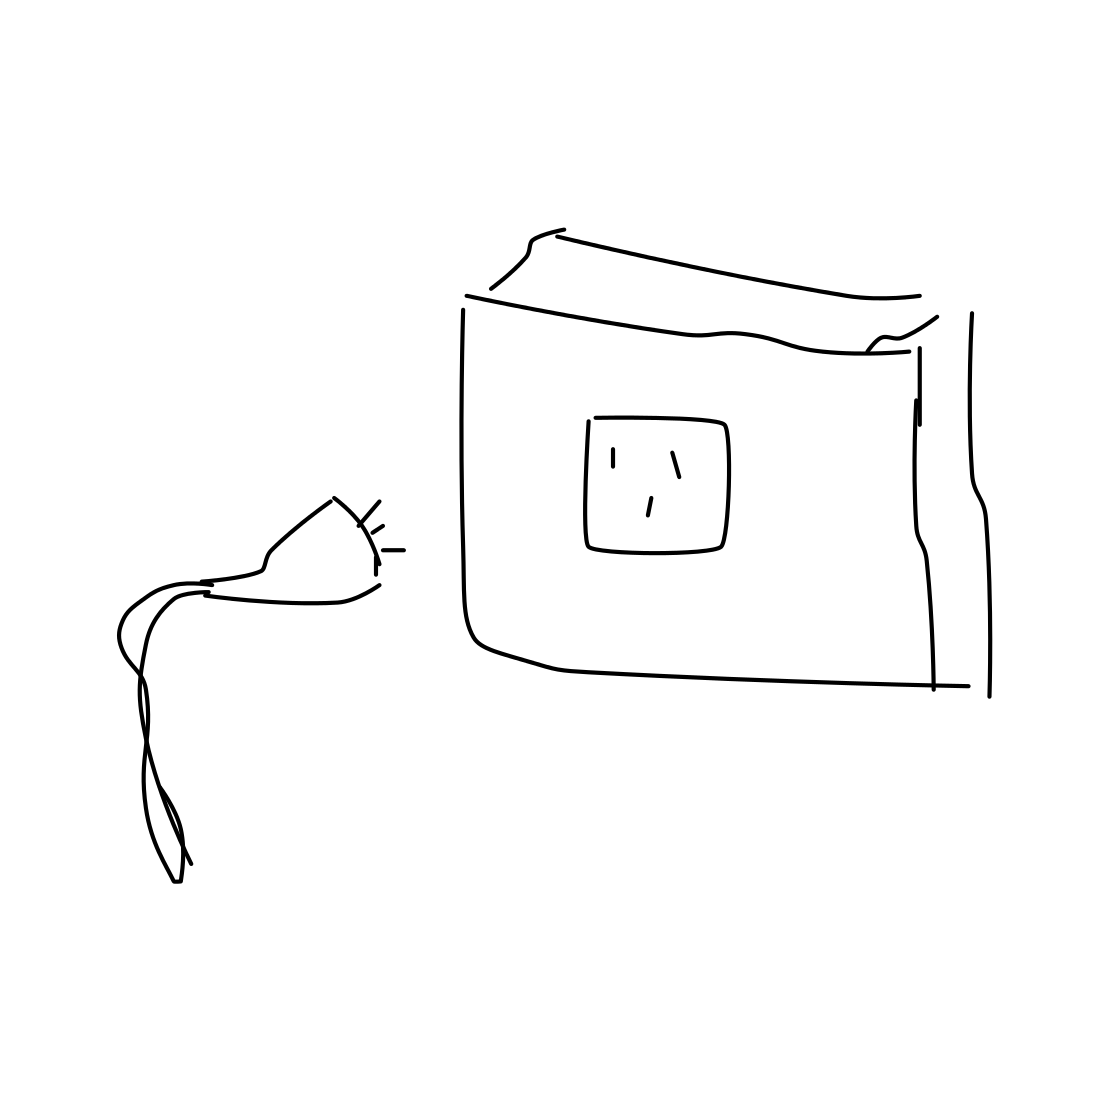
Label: power outlet